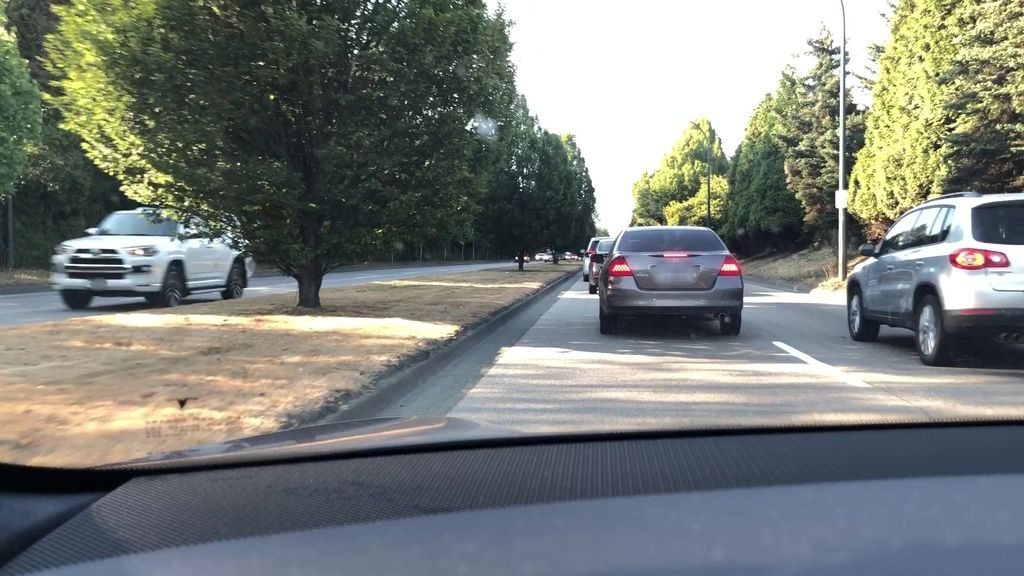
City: vancouver